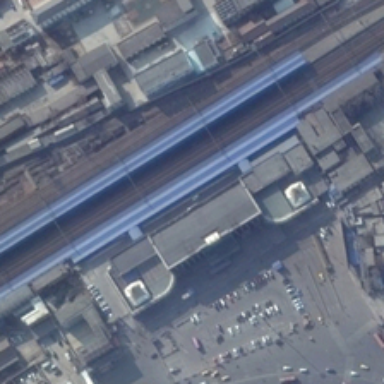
Many buildings and a parking lot are in two sides of railway station .